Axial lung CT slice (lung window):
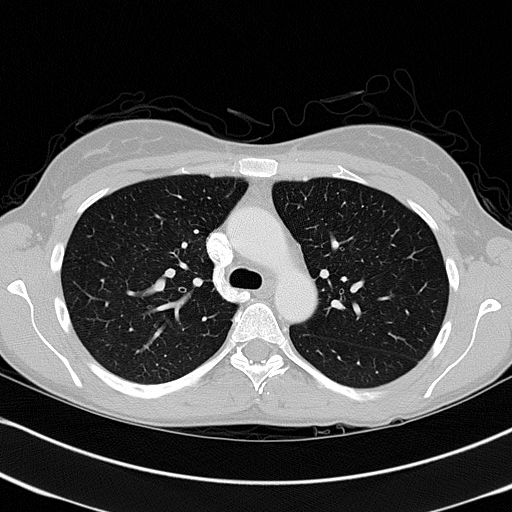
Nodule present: no